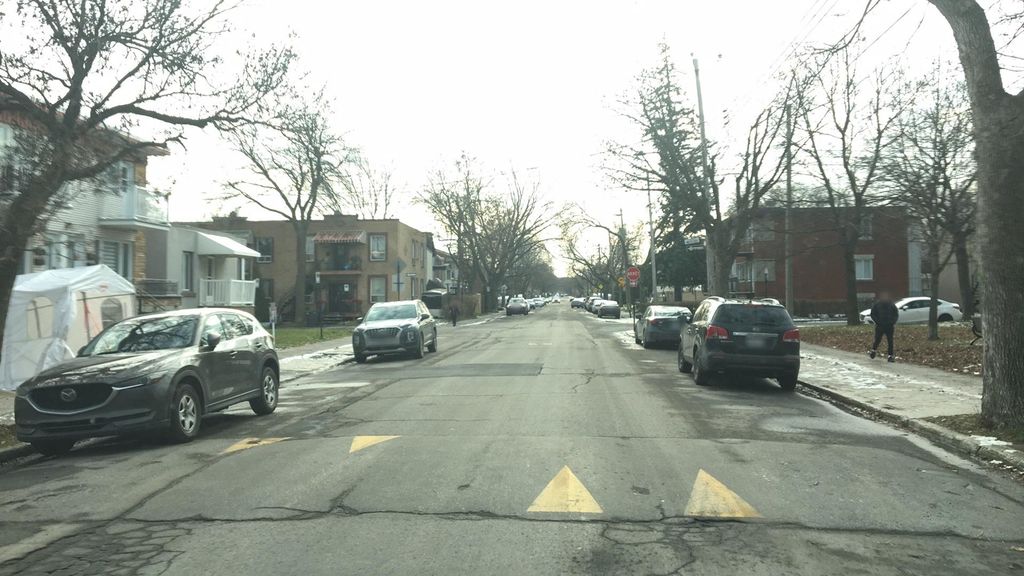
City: montreal